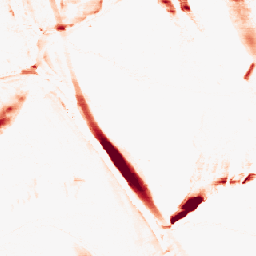
Category: morphological
Decomposition family: morphological_ellipse
Decomposition parameters: operation: opening
width: 5
height: 30
Upsampling method: nearest
Upsampling parameters: scale: 8
Upsampling scale: 8